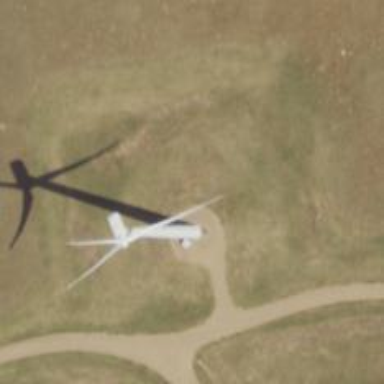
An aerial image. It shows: Wind generator powered by wind. The generator type is horizontal axis and it uses wind turbines.